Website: walmart
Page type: address-validator
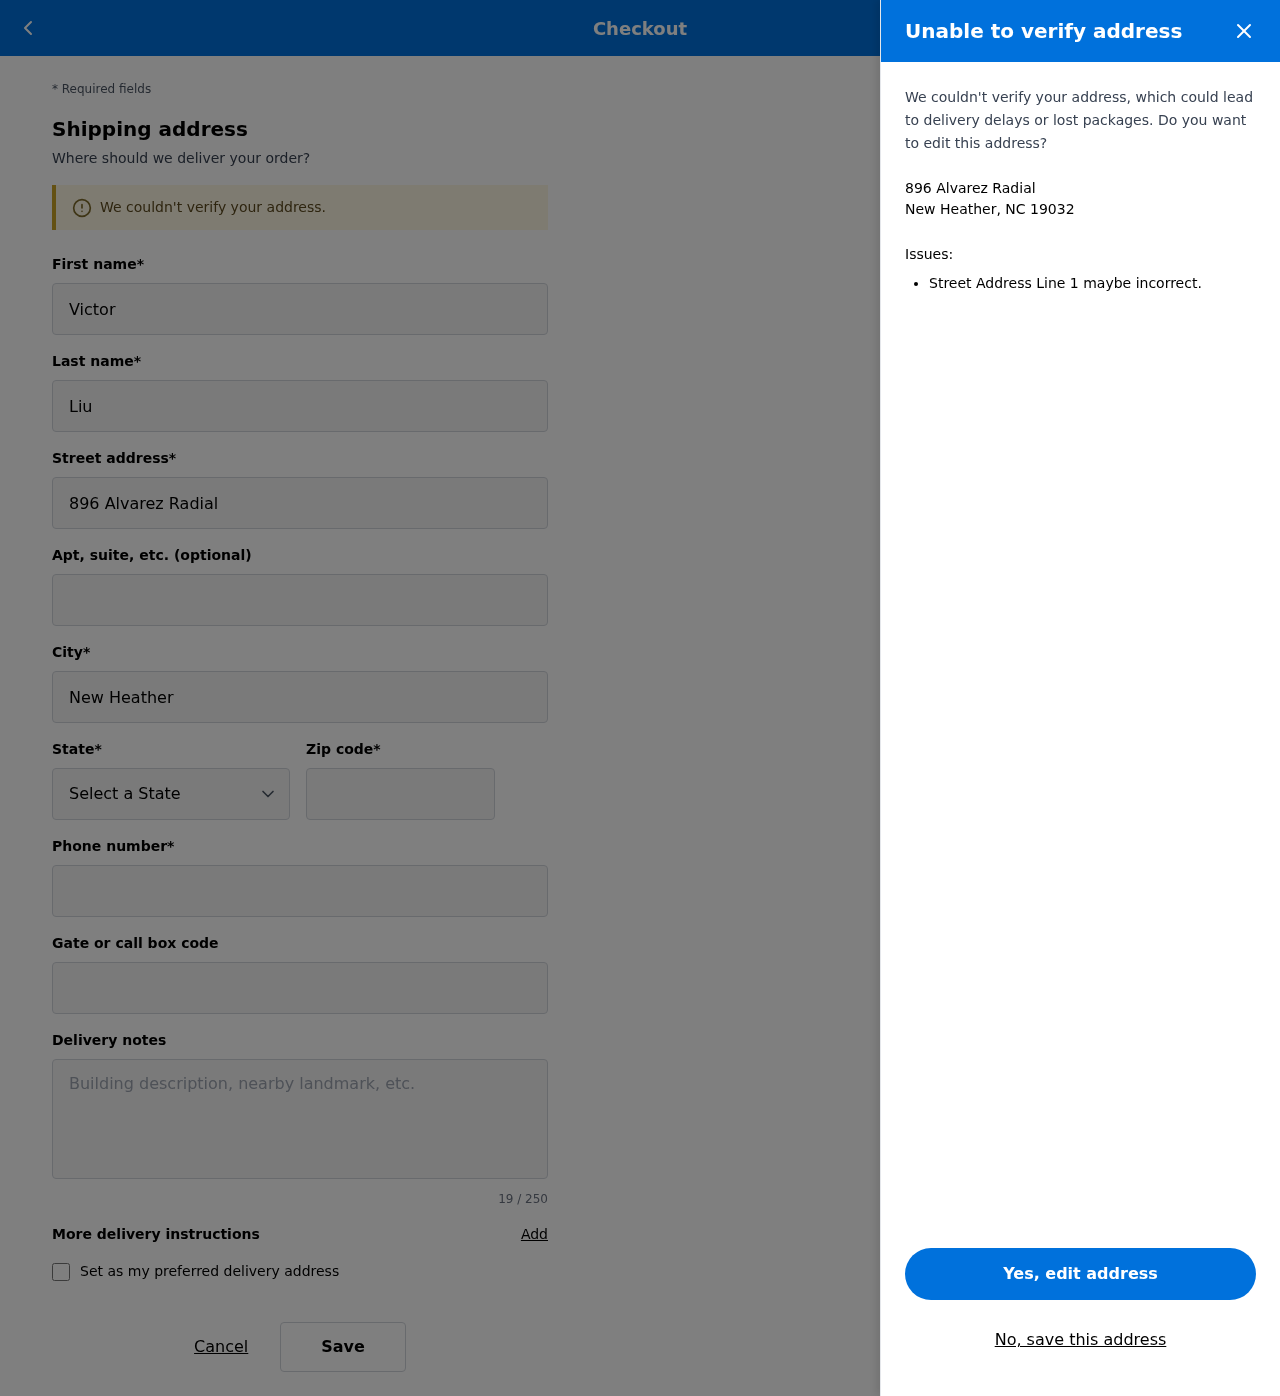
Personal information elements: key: PII_CITY_STATE_ZIP
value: New Heather, NC 19032
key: PII_DELIVERY_INSTRUCTIONS
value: Leave at front door
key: PII_STATE_ABBR
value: NC
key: PII_STREET
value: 896 Alvarez Radial
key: PII_FIRSTNAME
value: Victor
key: PII_LASTNAME
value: Liu
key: PII_CITY
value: New Heather
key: PII_POSTCODE
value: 19032
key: PII_PHONE
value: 2307059311
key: PII_SECURITY_CODE
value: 5023